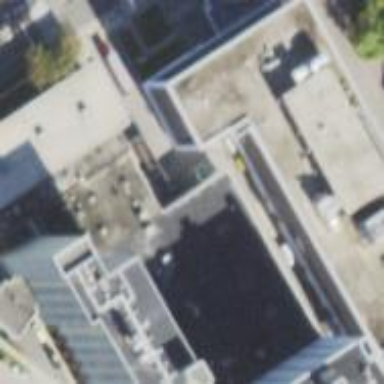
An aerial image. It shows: University building.